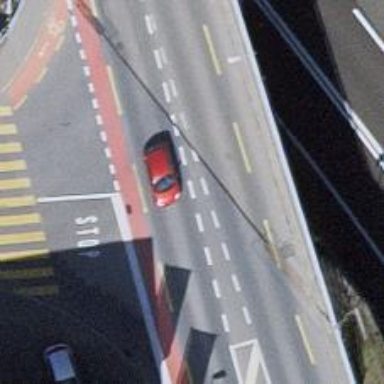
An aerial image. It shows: Primary highway with cycle lane on the left and cycle track on the right.